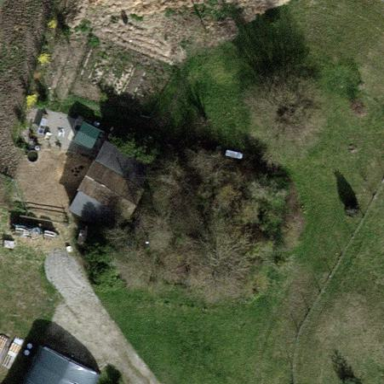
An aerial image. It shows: Farmyard area.